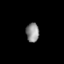
Tissue: prostate
Cell type: T cells
Senescence score: 0.6874
Nuclear area (px): 245
Mean DAPI intensity: 140.739